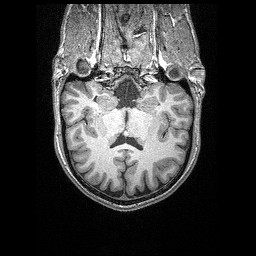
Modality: T1w
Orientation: sagittal
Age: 24
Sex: male
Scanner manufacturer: siemens
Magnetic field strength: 3 T
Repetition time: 2.4 s
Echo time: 0.03 s